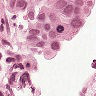
Metastatic tissue present: yes